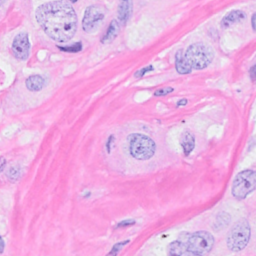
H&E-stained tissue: Breast